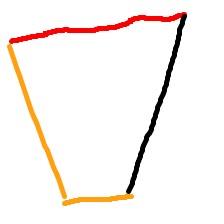
Shape: trapezoid